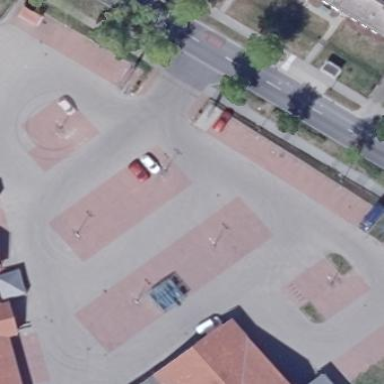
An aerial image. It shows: Parking area with surface.